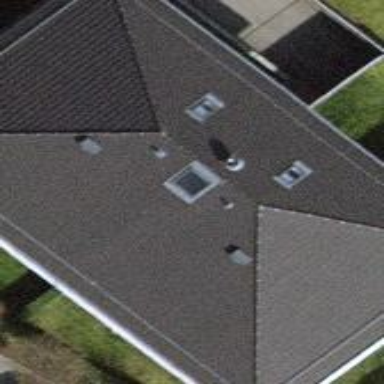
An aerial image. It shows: Apartment building with hipped roof.